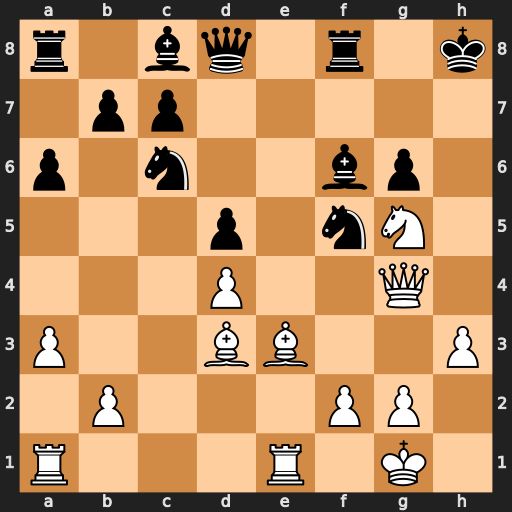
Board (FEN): r1bq1r1k/1pp5/p1n2bp1/3p1nN1/3P2Q1/P2BB2P/1P3PP1/R3R1K1
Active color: w
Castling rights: -
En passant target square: -
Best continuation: Bxf5 Bxg5 Bxg5 Bxf5 Qh4+